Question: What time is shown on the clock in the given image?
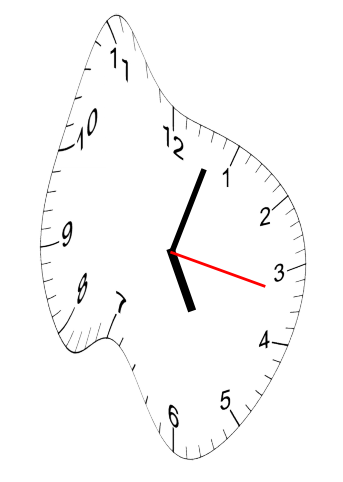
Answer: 05:03:17